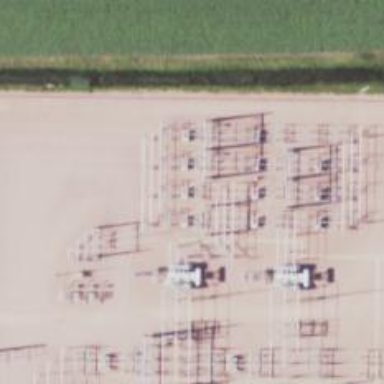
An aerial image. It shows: Switch for power supply.